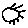
Label: sun